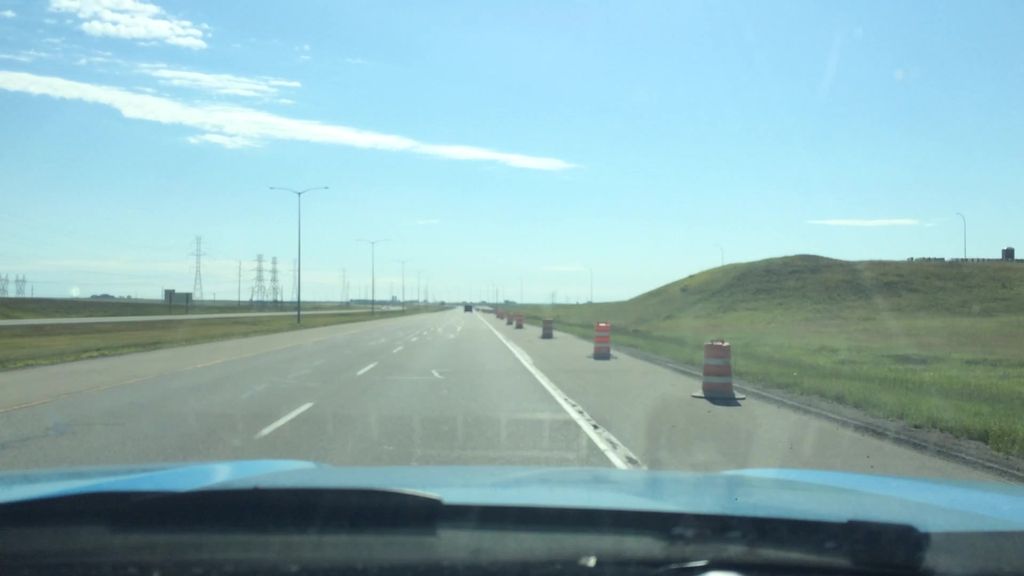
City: calgary